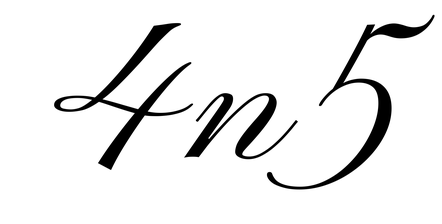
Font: PinyonScript-Regular